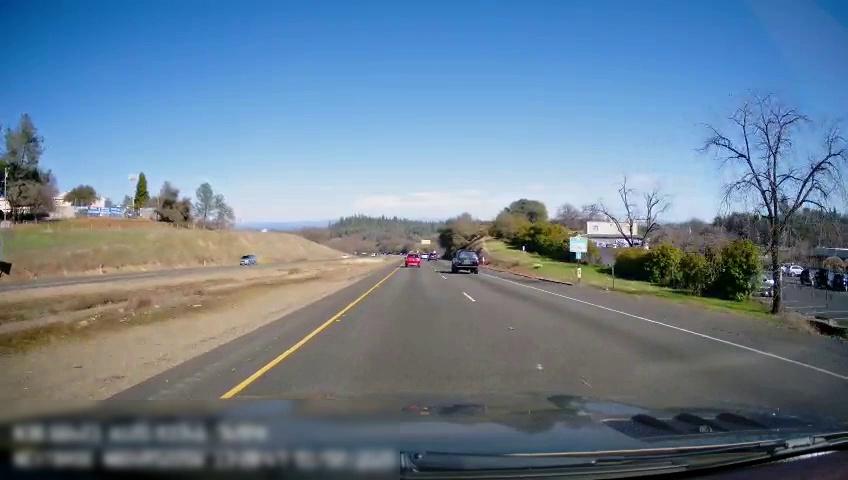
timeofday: Day
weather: Sunny
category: Drivable Space
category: Drivable Space
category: Drivable Space
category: Vehicles | SUV
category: Vehicles | SUV
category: Vehicles | SUV
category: Vehicles | SUV
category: Lanes | Current Lane
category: Lanes | Current Lane
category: Lanes | Alternate Lane